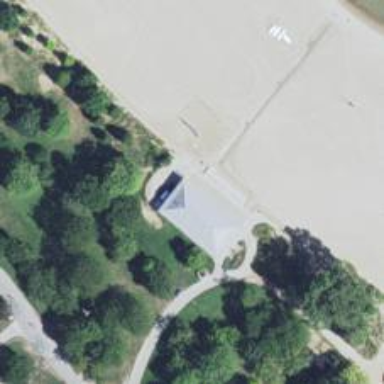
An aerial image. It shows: Lifeguard base for emergencies.